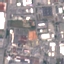
Land use / land cover class: Industrial